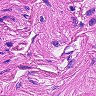
Metastatic tissue present: no